Question: What is the result of this measurement?
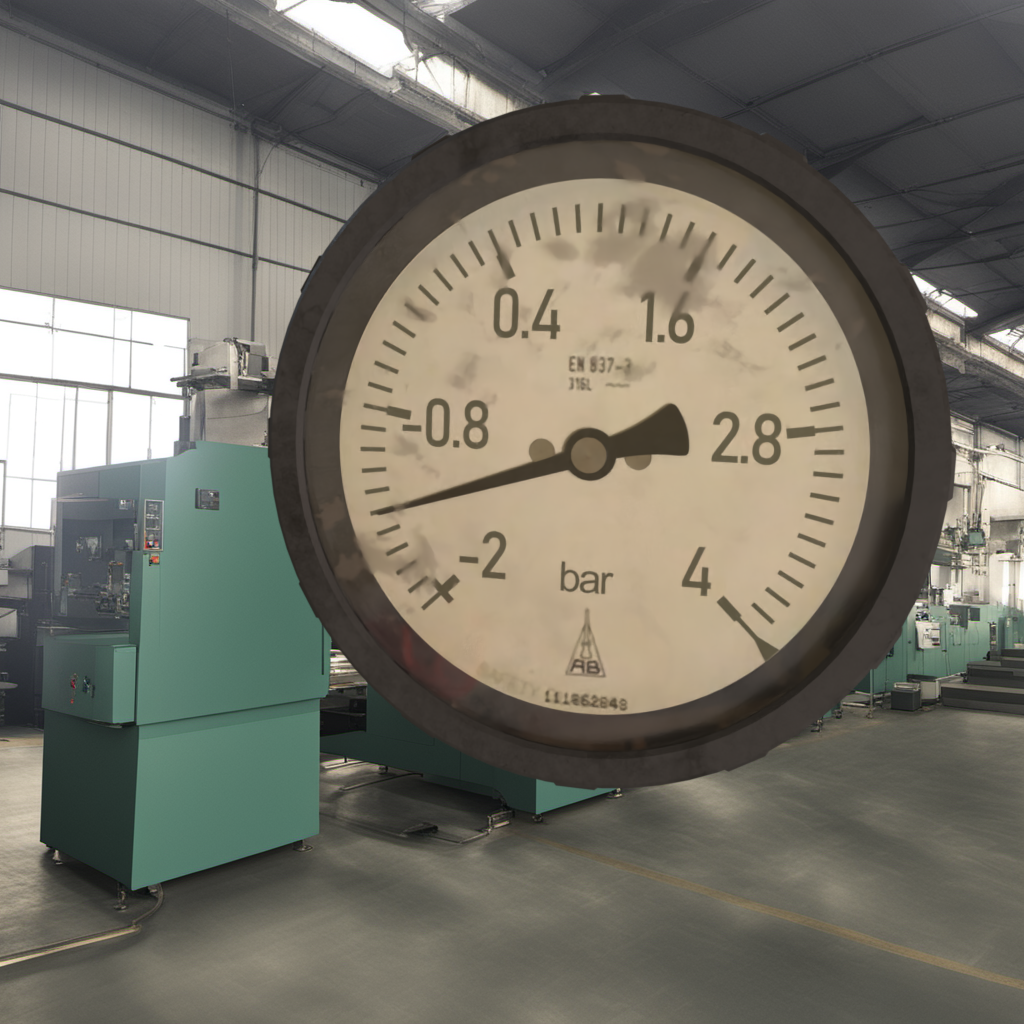
Answer: The result is -1.44
Question: What is the reading range of this measurement?
Answer: The range is from -2 to 4
Question: What is the minimum and maximum reading range of this measurement?
Answer: The minimum value is -2 and the maximum value is 4